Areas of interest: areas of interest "Shopping Mall"
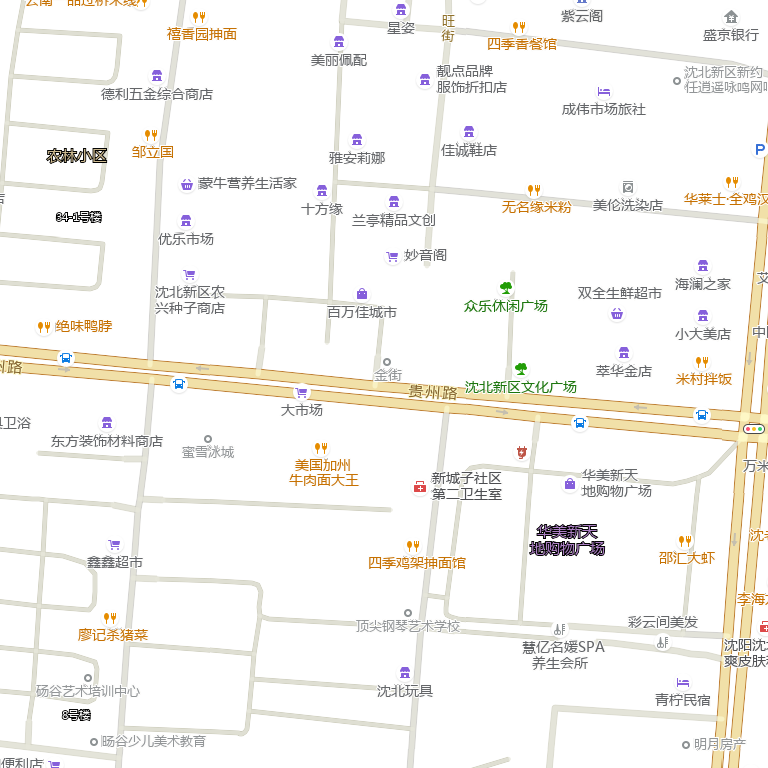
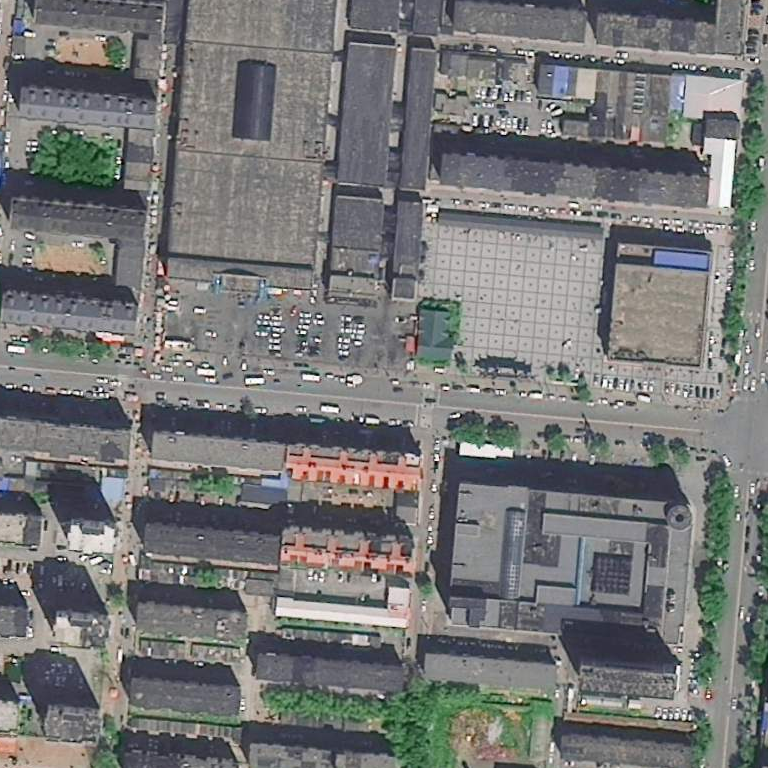